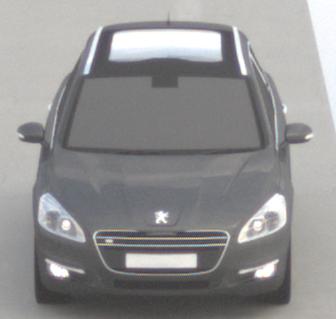
Make: Peugeot
Model: 508 SW 120 VTi
Detailed model: 508 (I) SW
Model produced from: 2011/03
Model produced until: 2014/05
Doors: 5
Color: gray
Road condition: dry road
Daytime: midday
Contrast: low contrast